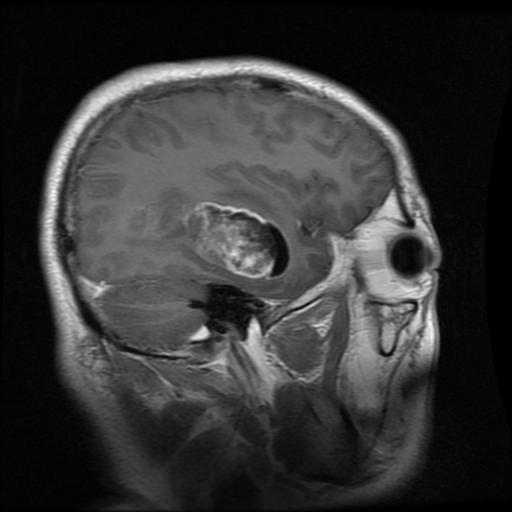
Label: glioma